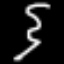
Label: squiggle